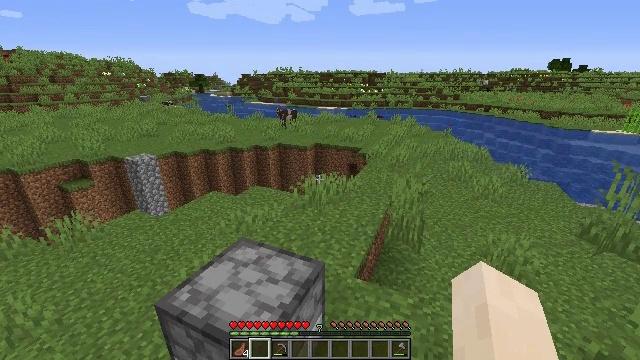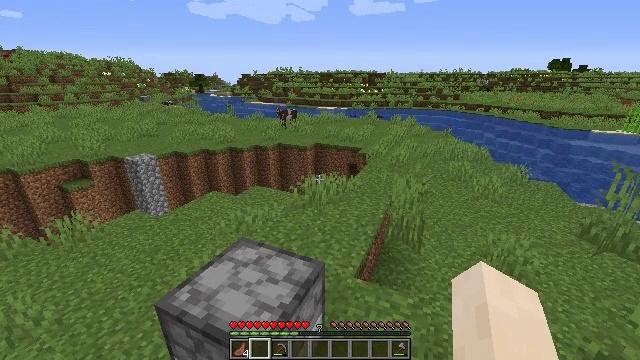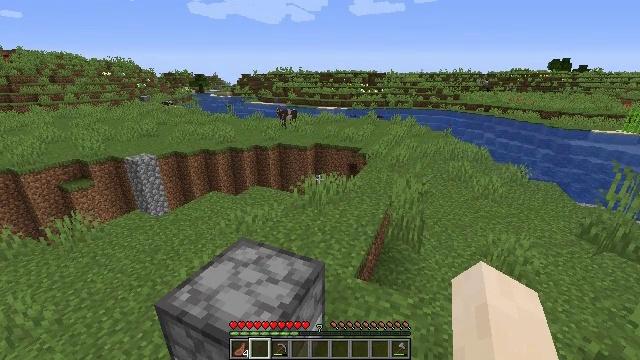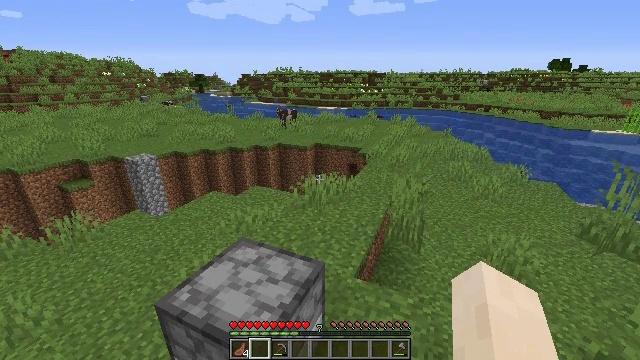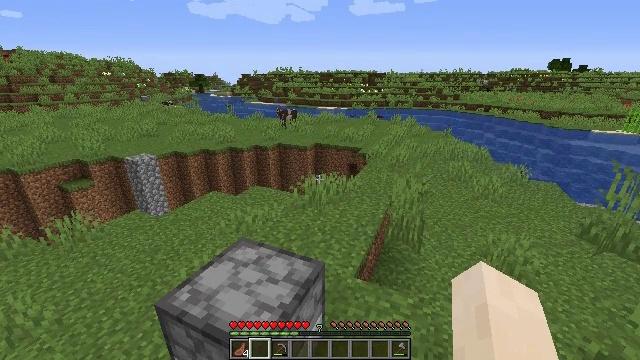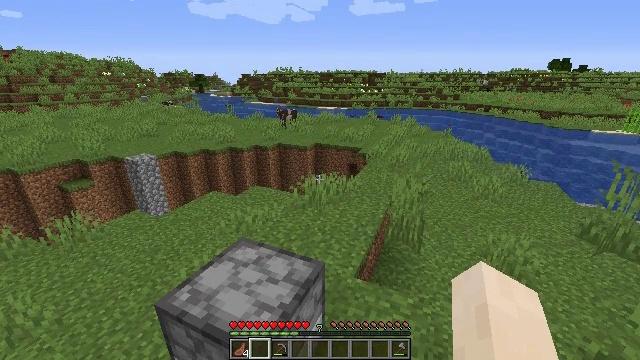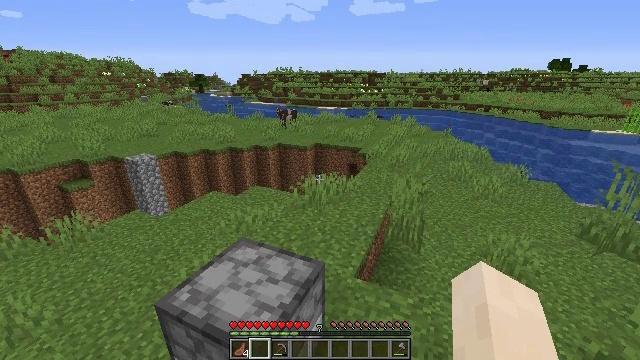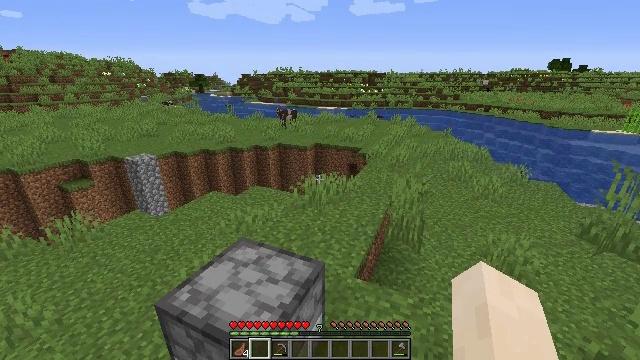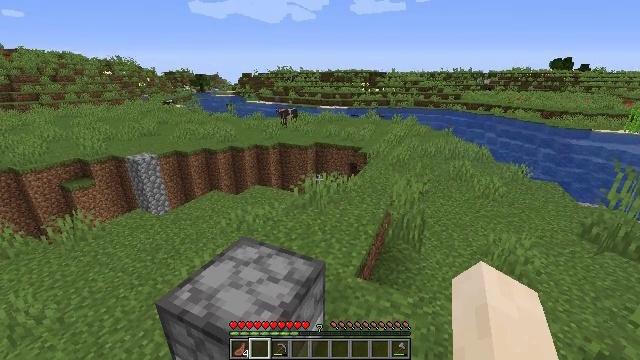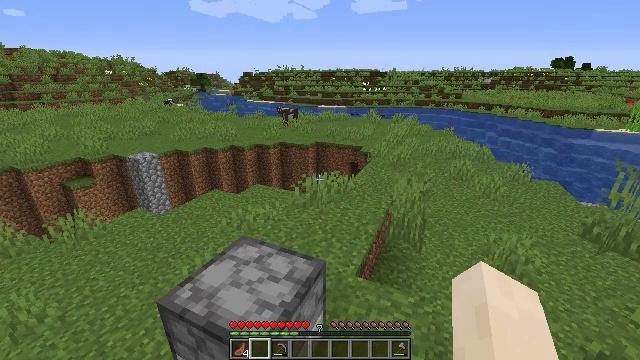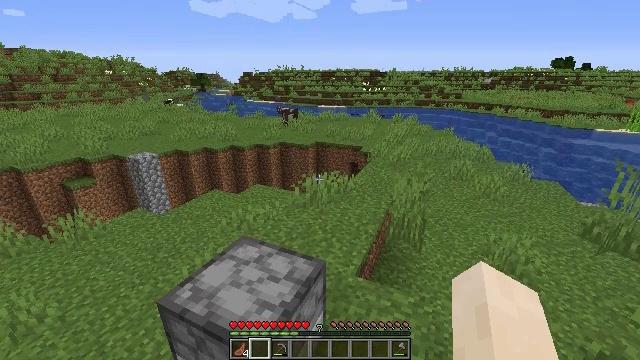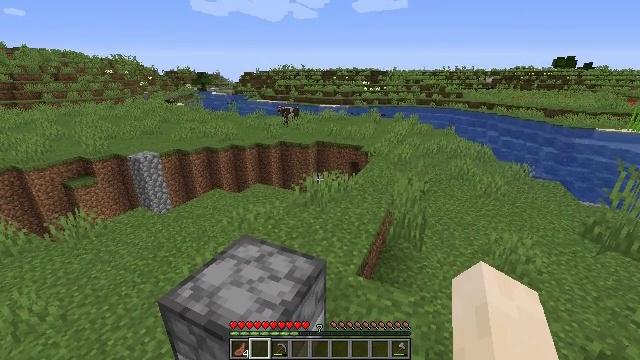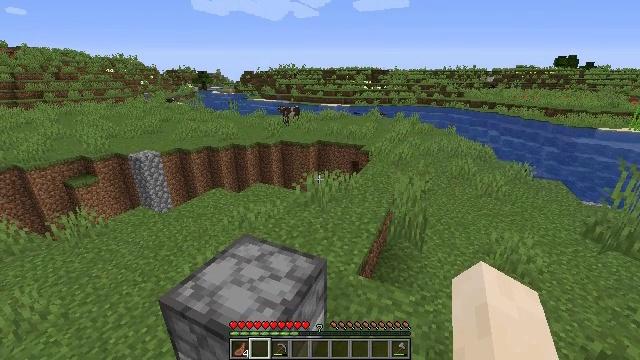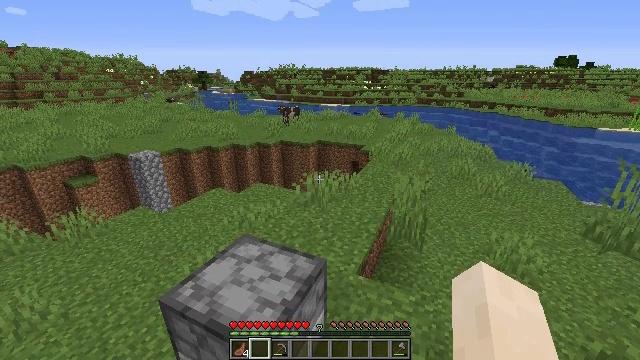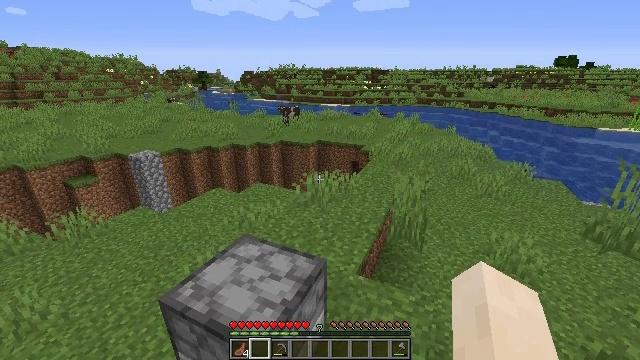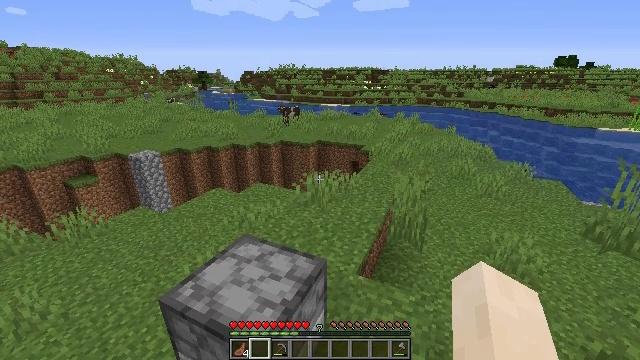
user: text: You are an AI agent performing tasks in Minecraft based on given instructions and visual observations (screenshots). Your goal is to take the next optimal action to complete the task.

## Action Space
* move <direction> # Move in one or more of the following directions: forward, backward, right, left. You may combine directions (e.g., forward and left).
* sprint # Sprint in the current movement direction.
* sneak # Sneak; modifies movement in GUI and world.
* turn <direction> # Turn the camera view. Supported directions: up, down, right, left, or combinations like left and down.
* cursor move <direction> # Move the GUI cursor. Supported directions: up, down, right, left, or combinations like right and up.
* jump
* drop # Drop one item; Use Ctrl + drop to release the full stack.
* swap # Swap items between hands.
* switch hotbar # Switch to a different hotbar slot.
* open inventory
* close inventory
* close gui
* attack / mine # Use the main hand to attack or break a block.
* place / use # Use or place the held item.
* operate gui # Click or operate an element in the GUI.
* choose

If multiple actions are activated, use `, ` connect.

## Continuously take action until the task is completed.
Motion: motion action
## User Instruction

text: Use the furnace to smelt stone into smooth stone.
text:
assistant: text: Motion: no_op
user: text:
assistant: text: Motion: no_op
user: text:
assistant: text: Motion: no_op
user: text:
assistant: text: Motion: no_op
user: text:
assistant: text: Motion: no_op
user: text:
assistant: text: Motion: no_op
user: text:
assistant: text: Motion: no_op
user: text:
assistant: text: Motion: no_op
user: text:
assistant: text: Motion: no_op
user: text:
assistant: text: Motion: no_op
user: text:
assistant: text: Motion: no_op
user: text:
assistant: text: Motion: no_op
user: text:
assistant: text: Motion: no_op
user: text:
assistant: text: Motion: no_op
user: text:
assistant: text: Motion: no_op
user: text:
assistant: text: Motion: no_op
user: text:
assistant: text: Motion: no_op
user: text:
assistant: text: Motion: no_op
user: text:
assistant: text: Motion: no_op
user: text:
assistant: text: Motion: no_op
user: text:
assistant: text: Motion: no_op
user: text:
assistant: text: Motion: no_op
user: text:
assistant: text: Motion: no_op
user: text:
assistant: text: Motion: no_op
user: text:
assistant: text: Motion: no_op
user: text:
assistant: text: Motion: no_op
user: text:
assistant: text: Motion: no_op
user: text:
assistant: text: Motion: no_op
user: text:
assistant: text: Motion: no_op
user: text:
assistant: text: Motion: no_op